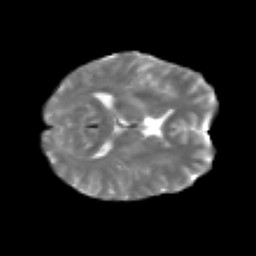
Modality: T2w
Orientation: axial
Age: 27
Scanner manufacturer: siemens
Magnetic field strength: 3 T
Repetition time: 2.2 s
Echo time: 0.084 s